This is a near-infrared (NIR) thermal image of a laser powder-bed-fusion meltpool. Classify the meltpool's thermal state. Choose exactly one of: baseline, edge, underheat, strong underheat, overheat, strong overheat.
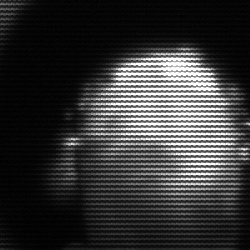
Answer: baseline